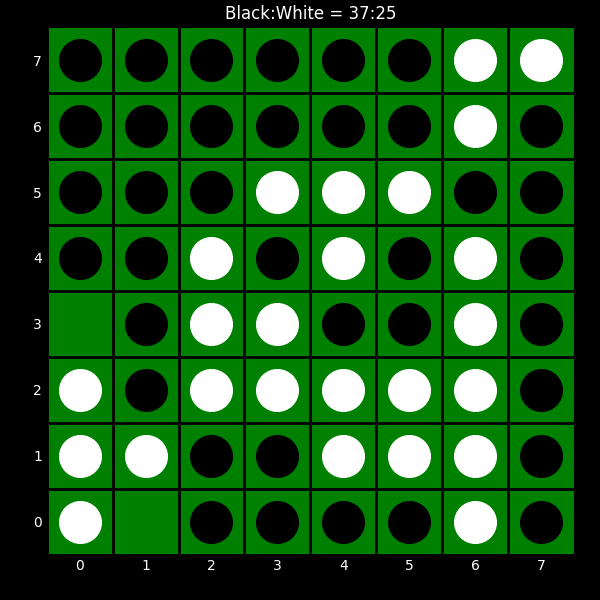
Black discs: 37
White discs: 25